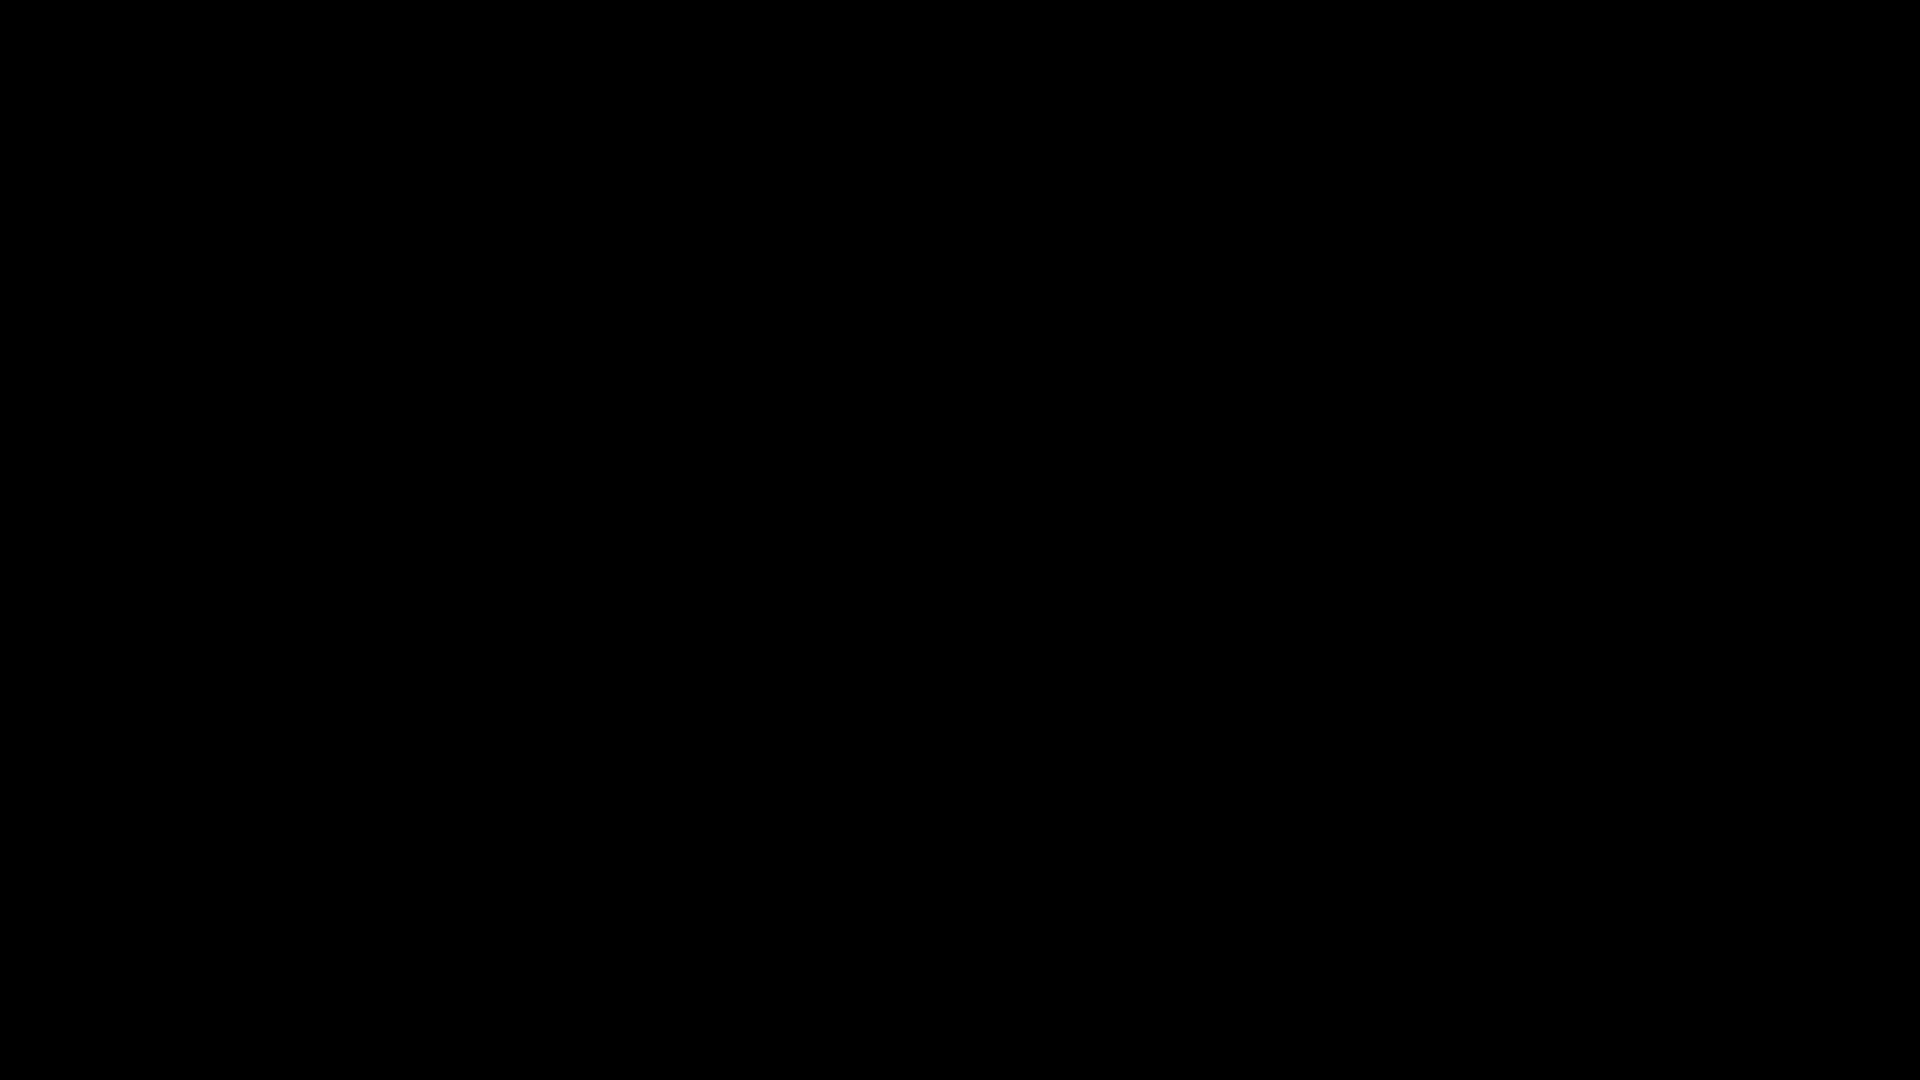
Moon Phases 2015, Northern Hemisphere Moon Phases 2015, Northern Hemisphere, moon, nasa, phases, lro, nasagoddard